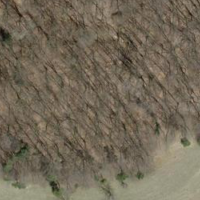
EUNIS habitat code: 41
Species observed at this site:
Tettigonia viridissima
Phaneroptera falcata
Chorthippus biguttulus
Ophrys insectifera
Melittis melissophyllum